Current action and preconditions to check: trajectory_clear

Your task: For each precondition in the list above, predict whether it will hold at this action.

Consider the current scene as observed from the mobile robot's camera, and analyze the predicted future states of all dynamic agents (e.g., people, animals, vehicles, or any moving entities) within the NEXT SECOND.

IMPORTANT: Only answer "very likely" if you are absolutely certain—based on strong, clear evidence—that a dynamic agent will violate the precondition in the predicted future state. Do NOT answer "very likely" for unlikely, ambiguous, or low-probability risks.

Ask yourself for each precondition: Is there a high probability, with clear and convincing evidence, that the predicted future states of any dynamic agent will interfere with the predicted future state of the currently executing action within the NEXT SECOND, causing that precondition to fail?

Assess the risk level based on these predictions. Use "likely" or "very likely" if motions create a clear risk of interference.

Use "neutral" or "improbable" if agents are nearby but their predicted paths are clearly diverging or non-conflicting.

Failure Risk Categories: "very improbable", "improbable", "neutral", "likely", "very likely"

Answer Format: Output ONLY the probability_of_failure value from these categories: "very improbable", "improbable", "neutral", "likely", "very likely"

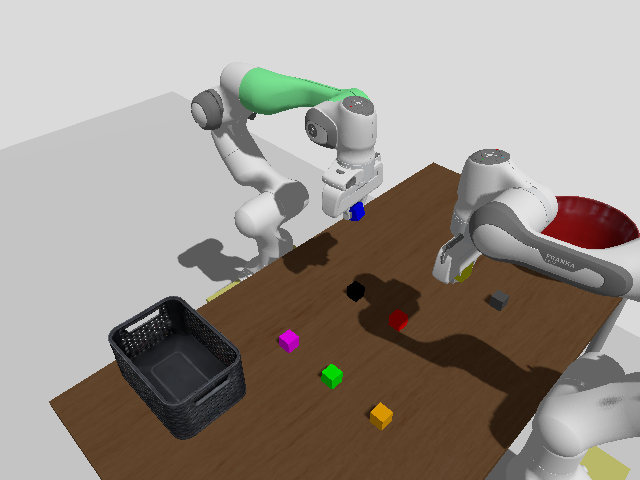

Answer: improbable